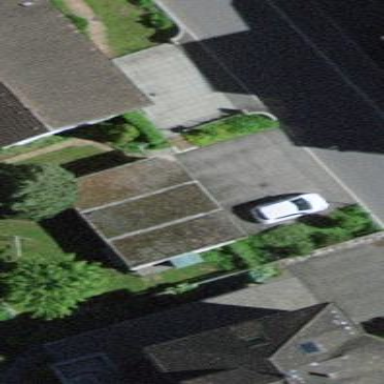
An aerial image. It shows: Group of garages.